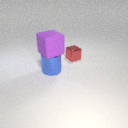
large purple rubber cube above large blue metal cylinder